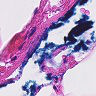
Metastatic tissue present: no